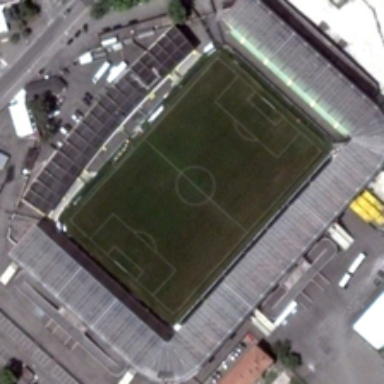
Several buildings and green trees are around a stadium with a football field in it .